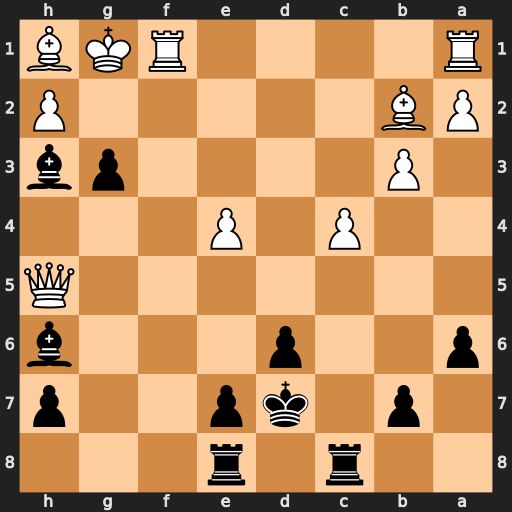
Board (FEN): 2r1r3/1p1kp2p/p2p3b/7Q/2P1P3/1P4pb/PB5P/R4RKB
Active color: b
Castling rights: -
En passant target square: -
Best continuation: Be3+ Rf2 gxf2#